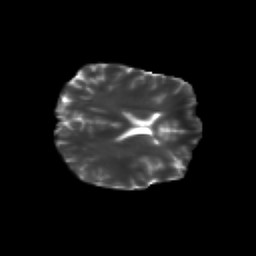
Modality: T2w
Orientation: axial
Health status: healthy
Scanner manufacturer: siemens
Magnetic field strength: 3 T
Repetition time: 10 s
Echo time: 0.092 s